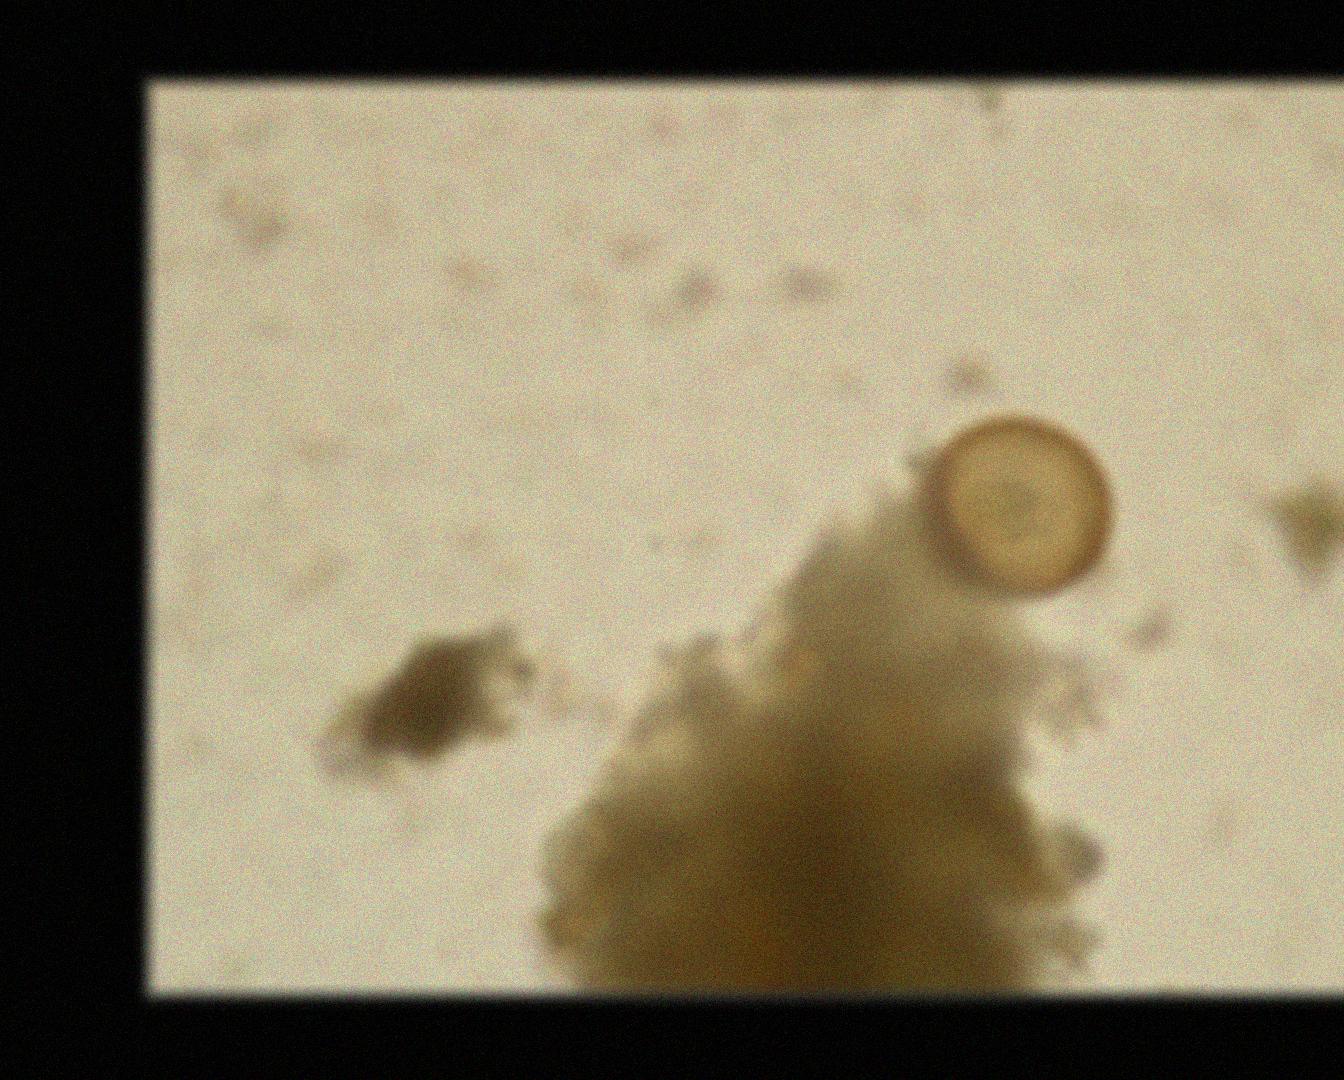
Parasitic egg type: Hymenolepis diminuta